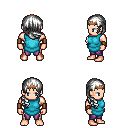
a pixel art fantasy rpg character, male body template, human, light skin, teal tunic, magenta pants, white right-swept hairstyle, bronze tiara, leather bracers, four views (front, back, left, right), 2x2 character sprite sheet, small pixel art, hard edges, no anti-aliasing